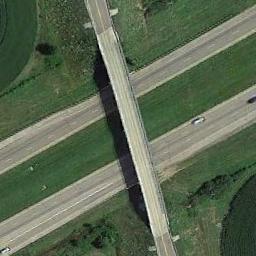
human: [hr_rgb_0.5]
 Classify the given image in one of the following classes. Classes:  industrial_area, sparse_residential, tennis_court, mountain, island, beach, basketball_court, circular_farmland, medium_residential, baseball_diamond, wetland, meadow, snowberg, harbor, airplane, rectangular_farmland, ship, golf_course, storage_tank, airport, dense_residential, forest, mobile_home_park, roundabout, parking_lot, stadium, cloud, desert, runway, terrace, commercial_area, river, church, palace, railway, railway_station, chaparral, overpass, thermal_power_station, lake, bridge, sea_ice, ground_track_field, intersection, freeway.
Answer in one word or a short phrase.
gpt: overpass